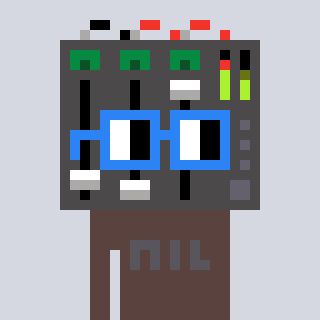
a pixel art character with square blue glasses, a mixer-shaped head and a darkbrown-colored body on a cool background